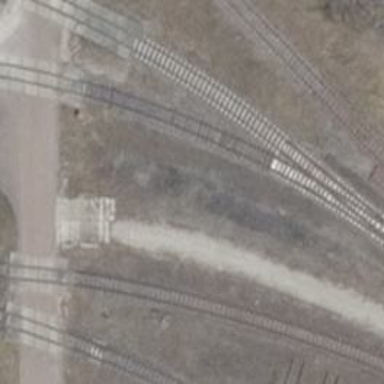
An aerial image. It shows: Rail spur service.